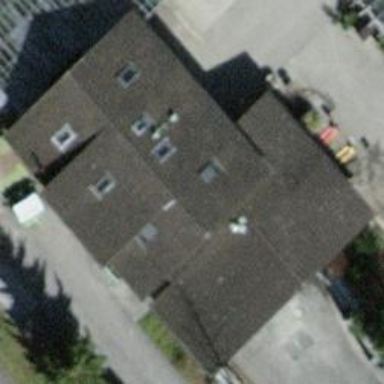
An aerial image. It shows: Commercial building.